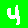
Digit: 4